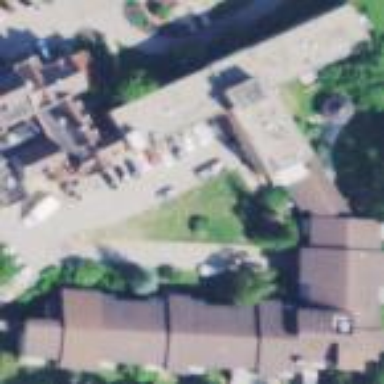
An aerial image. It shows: Nursing home building.